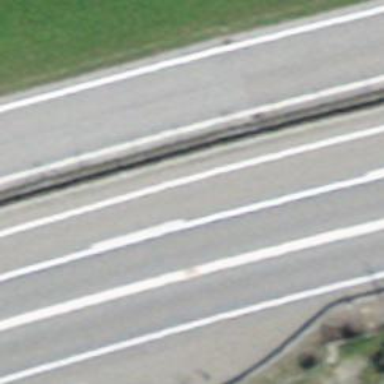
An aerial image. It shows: Asphalt motorroad with trunk classification.